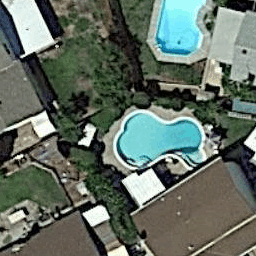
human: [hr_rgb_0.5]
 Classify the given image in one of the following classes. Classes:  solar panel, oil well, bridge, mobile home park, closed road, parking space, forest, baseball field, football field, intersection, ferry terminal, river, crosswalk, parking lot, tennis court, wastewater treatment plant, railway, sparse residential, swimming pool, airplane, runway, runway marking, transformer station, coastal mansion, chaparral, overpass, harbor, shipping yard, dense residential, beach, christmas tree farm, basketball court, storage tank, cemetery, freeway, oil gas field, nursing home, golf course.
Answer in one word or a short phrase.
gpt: swimming pool